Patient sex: M
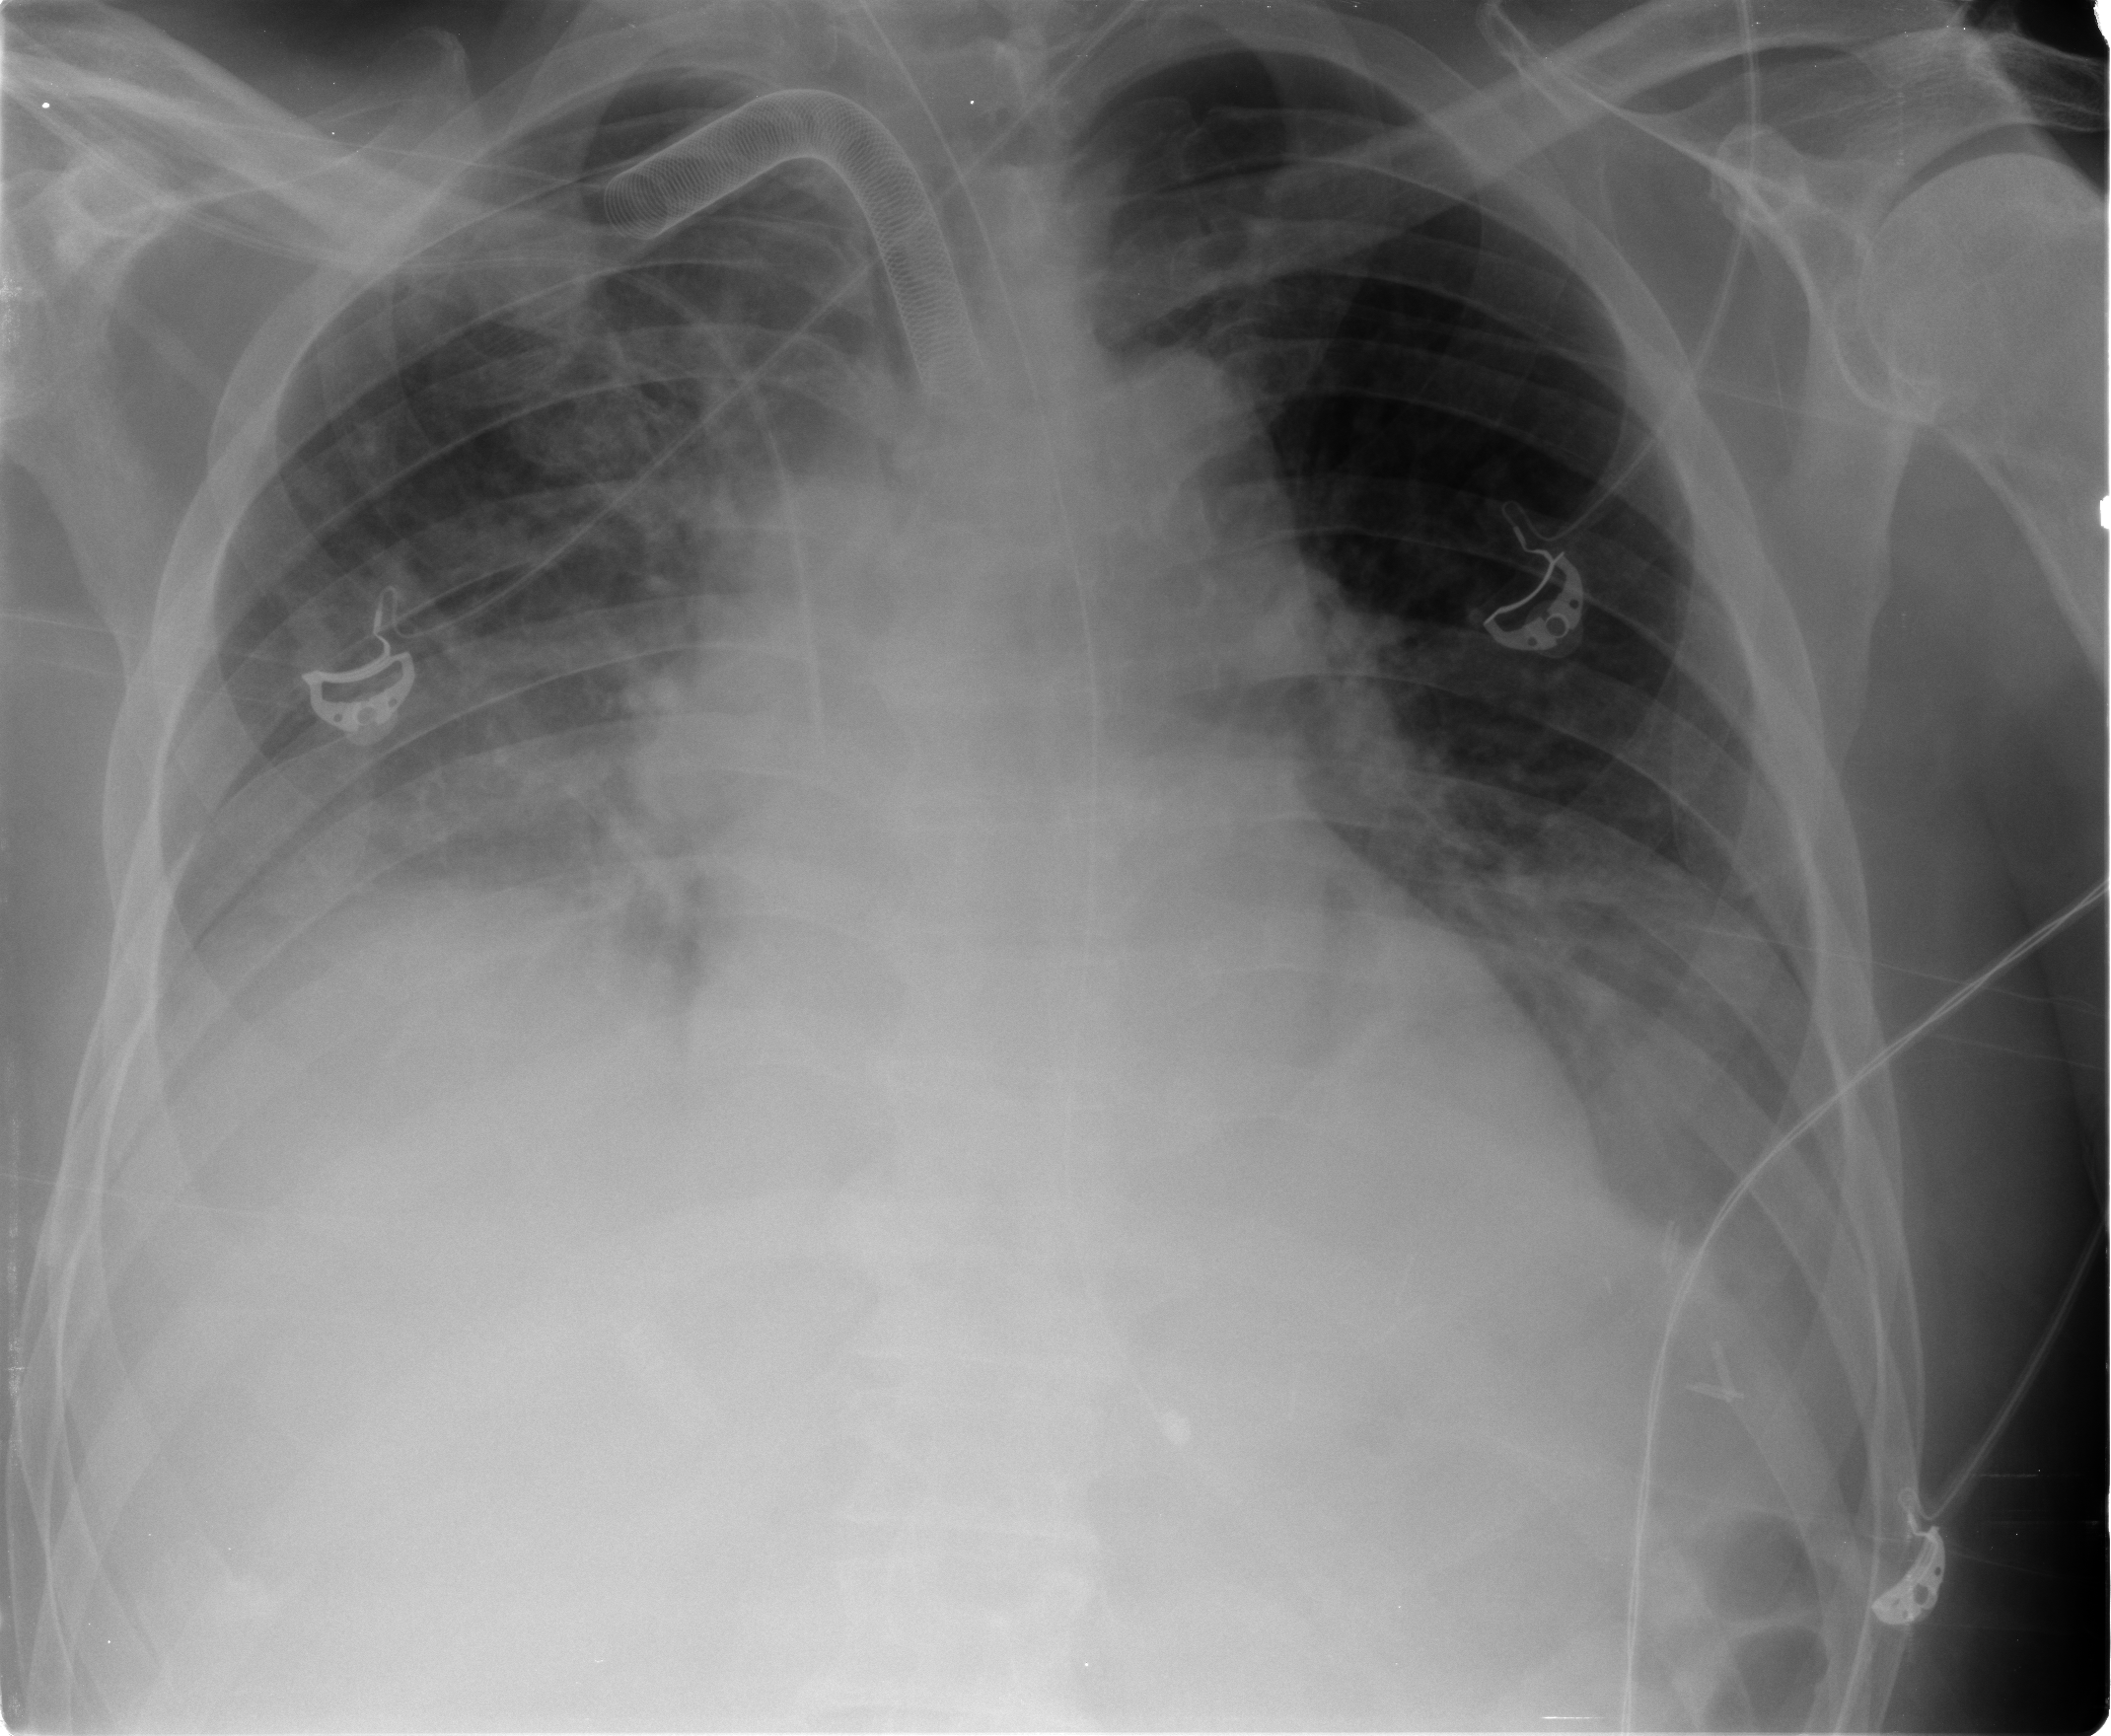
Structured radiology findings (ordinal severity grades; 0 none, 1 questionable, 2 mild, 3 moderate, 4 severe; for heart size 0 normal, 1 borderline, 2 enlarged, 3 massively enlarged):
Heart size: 0
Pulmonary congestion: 2
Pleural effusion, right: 2
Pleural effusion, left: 2
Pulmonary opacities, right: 2
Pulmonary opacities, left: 0
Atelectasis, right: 2
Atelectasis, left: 2